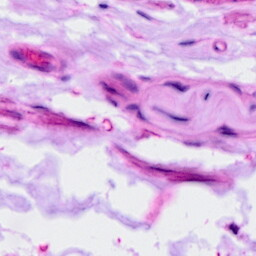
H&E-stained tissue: Ovarian